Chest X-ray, PA view. Patient: 23 years old, sex F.
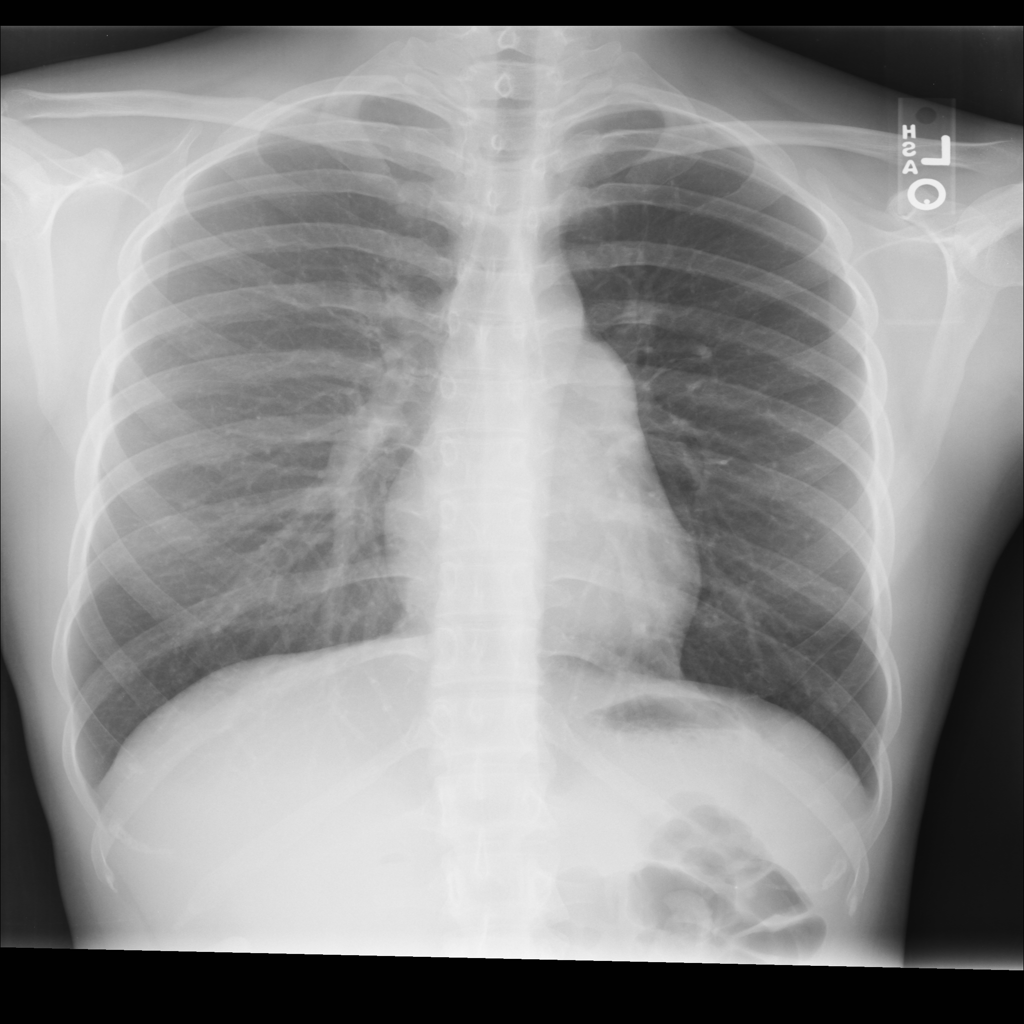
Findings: No Finding